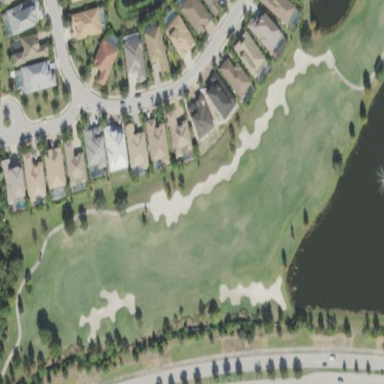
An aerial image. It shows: Golf fairway surrounded by grass.